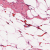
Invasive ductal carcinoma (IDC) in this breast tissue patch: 0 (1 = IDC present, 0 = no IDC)